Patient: sex F, age 83
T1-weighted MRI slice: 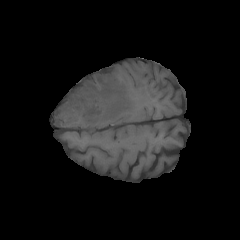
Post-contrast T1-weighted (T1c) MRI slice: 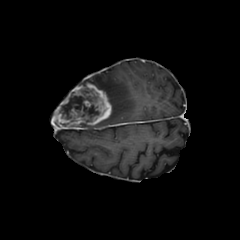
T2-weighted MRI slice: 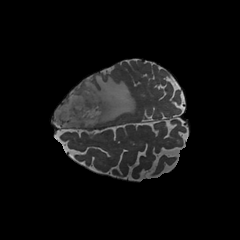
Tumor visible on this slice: yes
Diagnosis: Glioblastoma, IDH-wildtype
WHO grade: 4